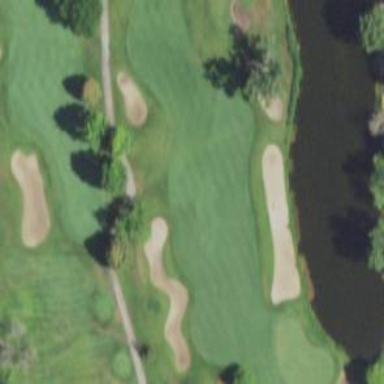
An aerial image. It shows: Golf hole.